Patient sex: F
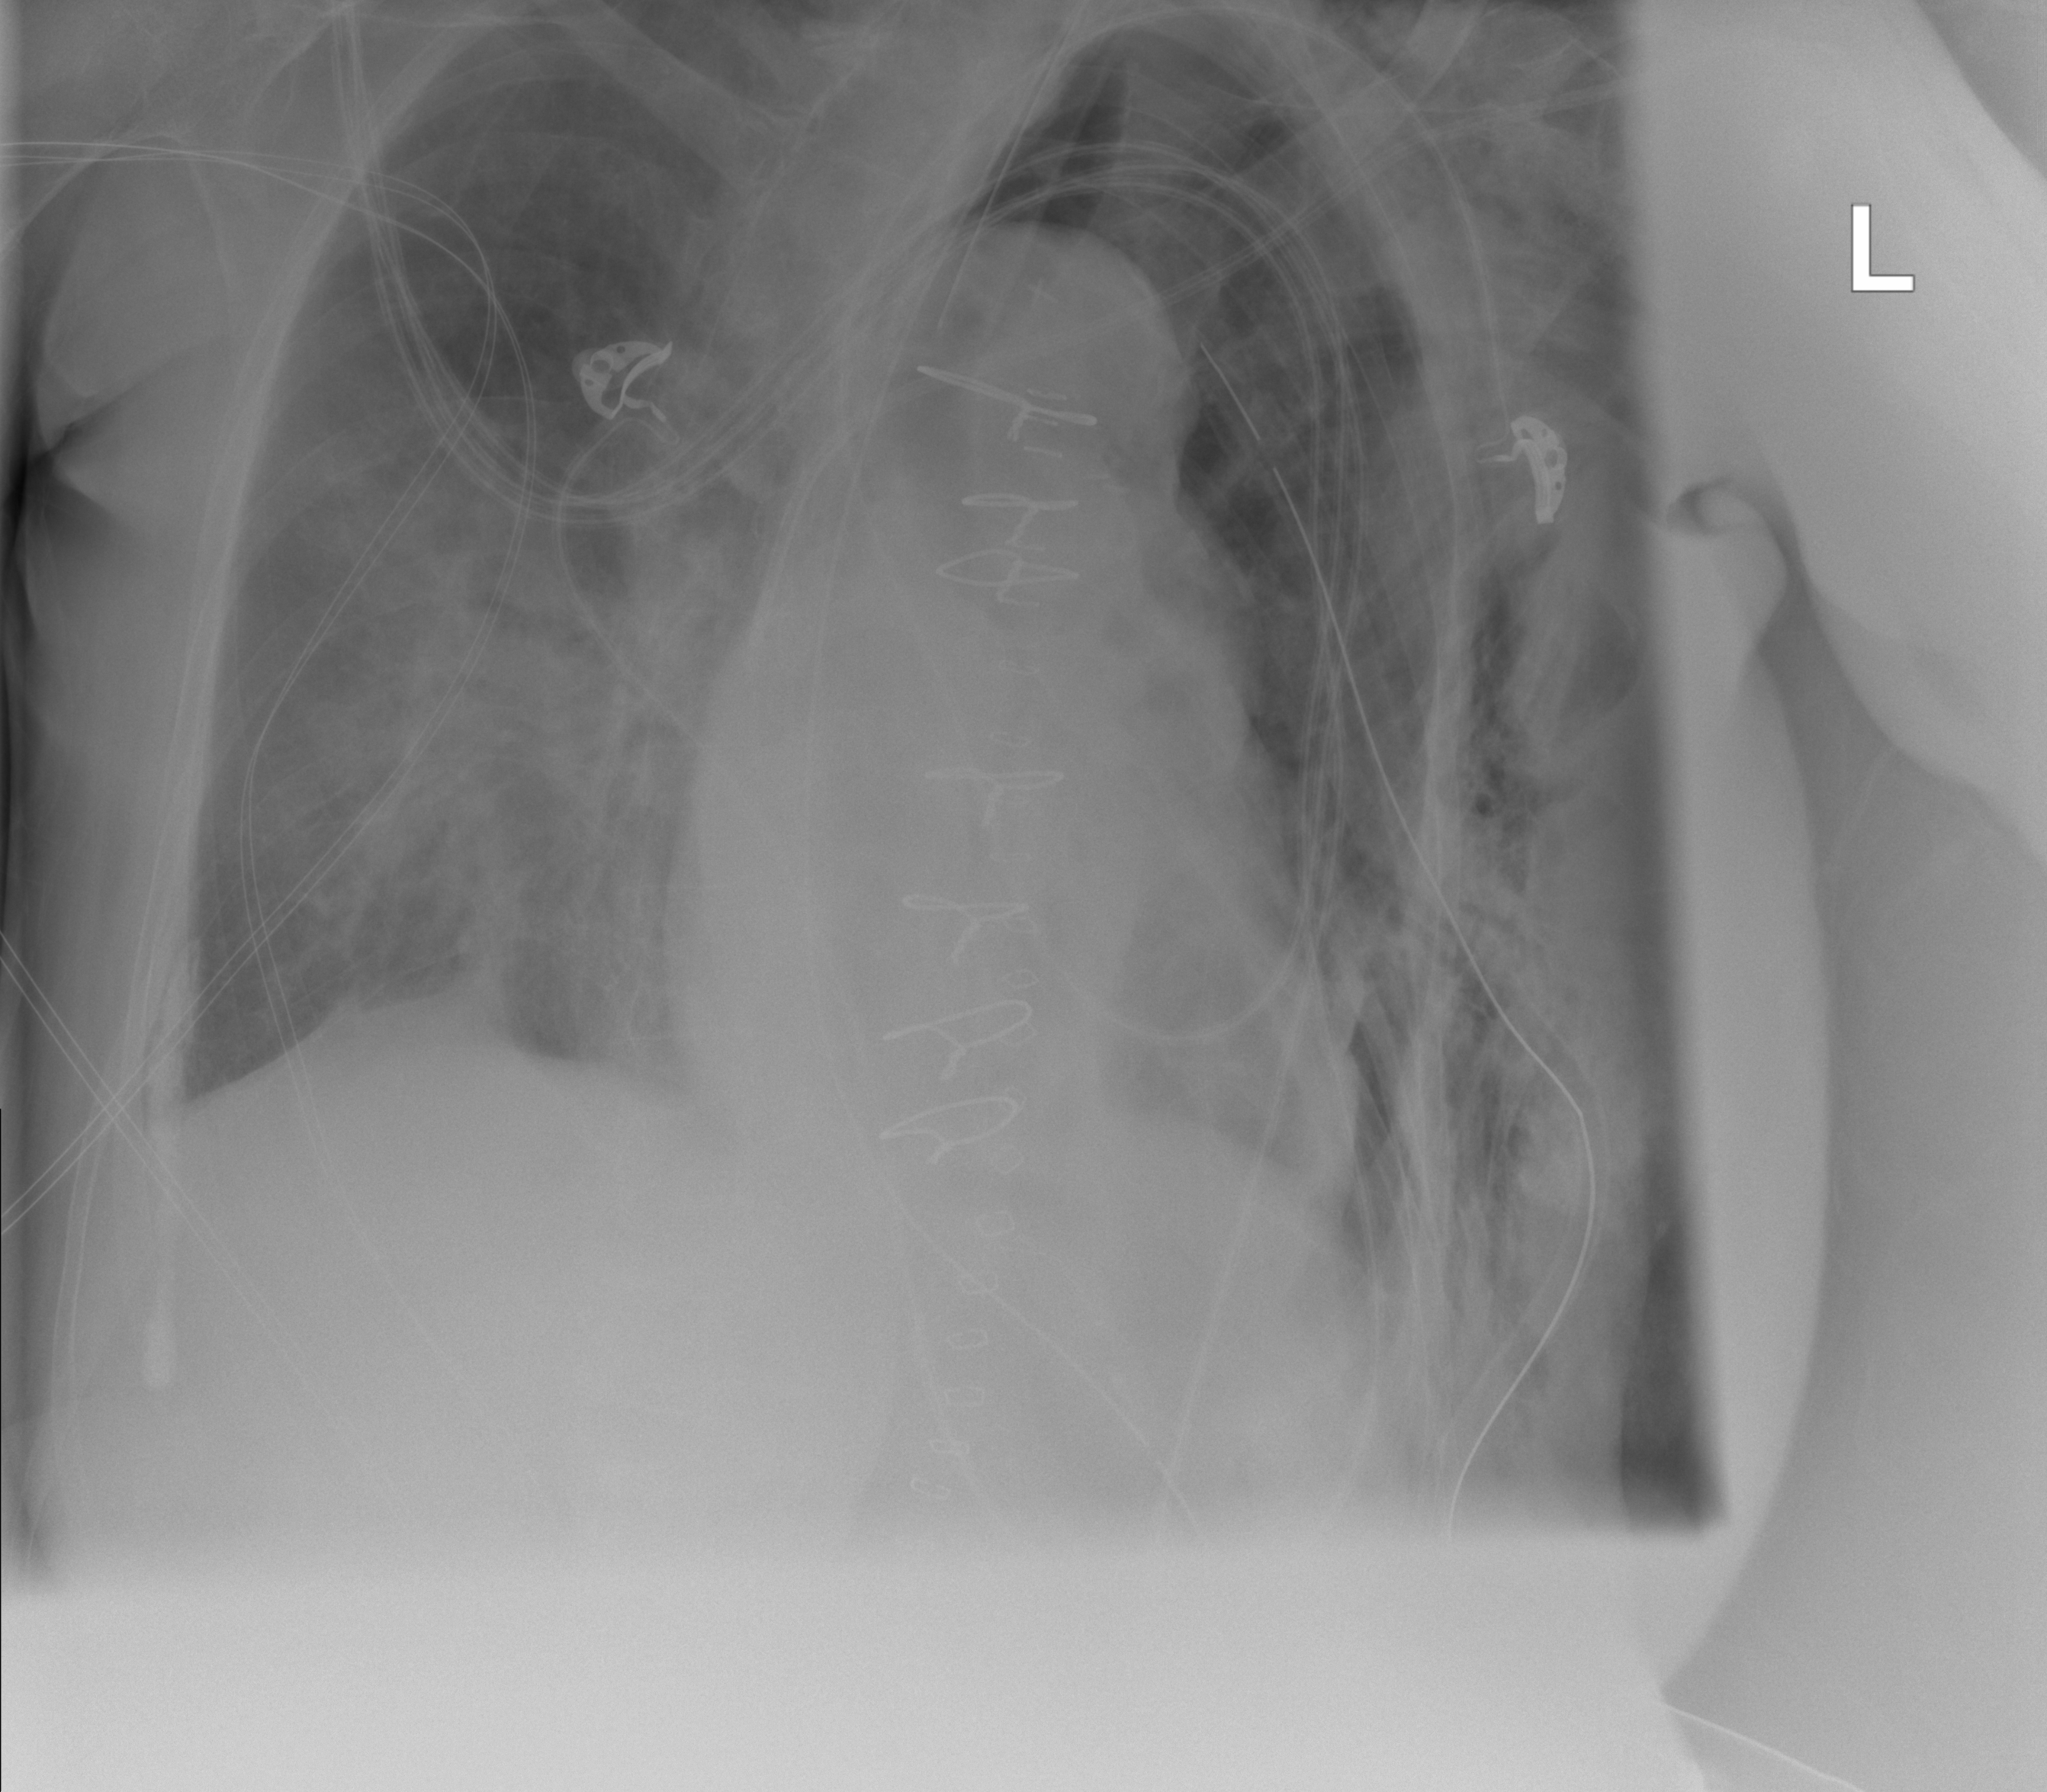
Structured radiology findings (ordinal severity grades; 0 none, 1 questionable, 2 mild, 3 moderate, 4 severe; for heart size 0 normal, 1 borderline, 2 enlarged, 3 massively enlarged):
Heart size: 0
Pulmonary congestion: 1
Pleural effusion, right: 1
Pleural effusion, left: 0
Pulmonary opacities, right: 2
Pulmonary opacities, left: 0
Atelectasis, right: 1
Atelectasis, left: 1